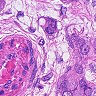
Metastatic tissue present: yes